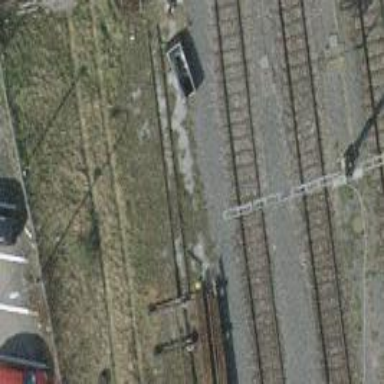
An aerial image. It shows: Rail yard with electrified rails and single track.